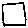
Label: square